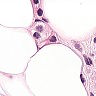
Metastatic tissue present: yes